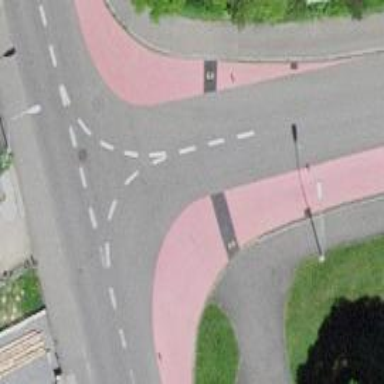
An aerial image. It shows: Unmarked crossing on the road.